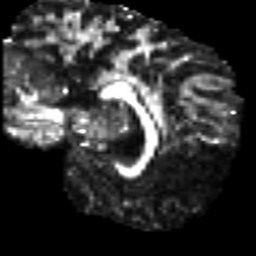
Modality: FA
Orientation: sagittal
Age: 41
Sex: male
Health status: ill
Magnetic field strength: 3 T
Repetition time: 8.4 s
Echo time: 0.0926 s